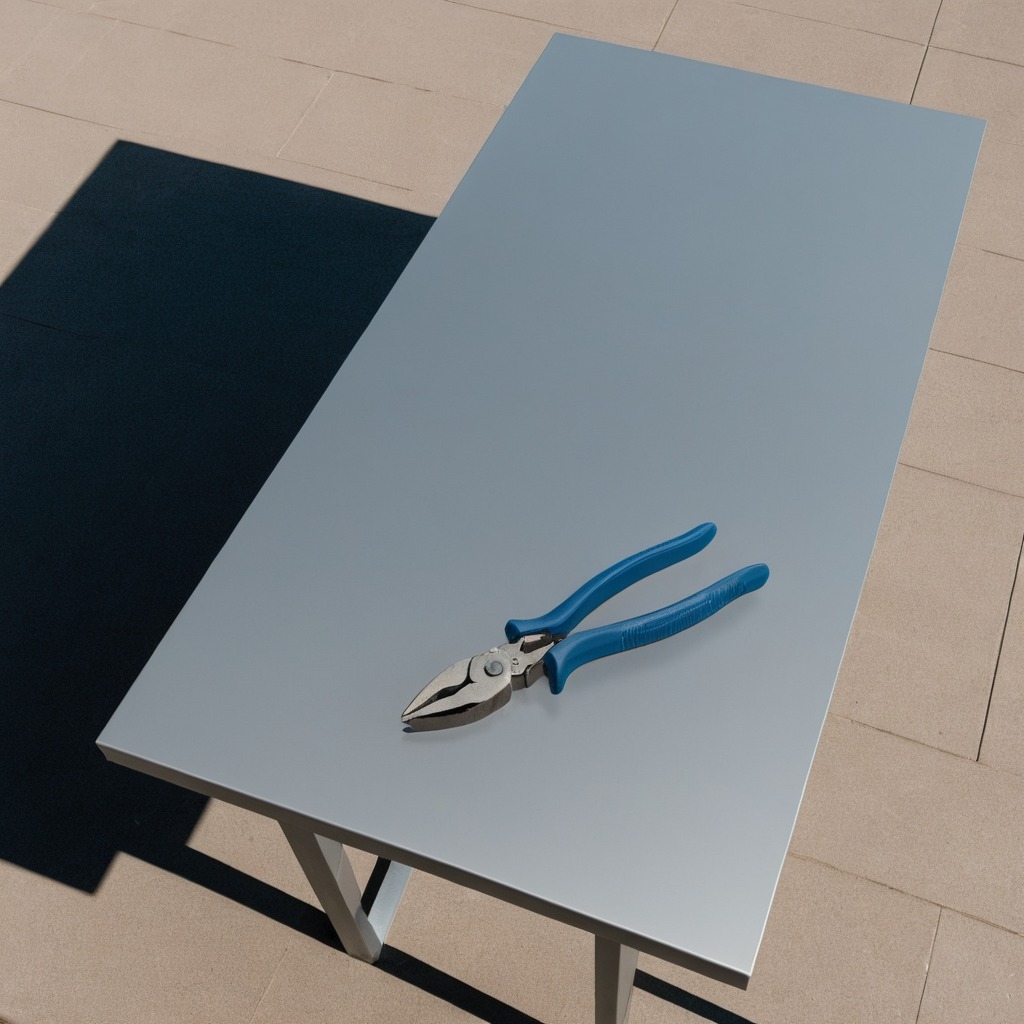
A plier is lying on the table.